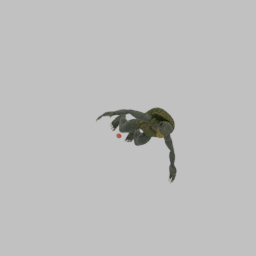
Label: animals